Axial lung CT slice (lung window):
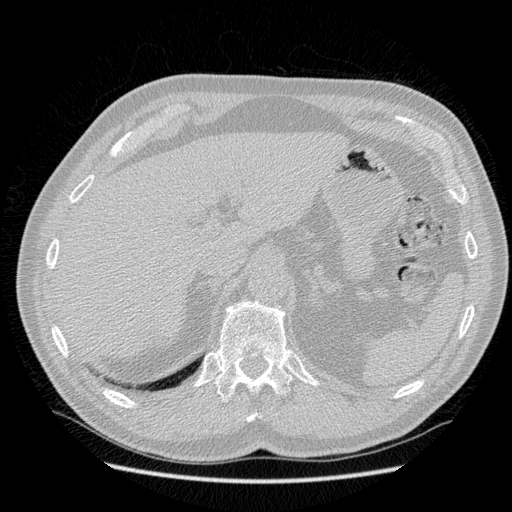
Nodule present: no